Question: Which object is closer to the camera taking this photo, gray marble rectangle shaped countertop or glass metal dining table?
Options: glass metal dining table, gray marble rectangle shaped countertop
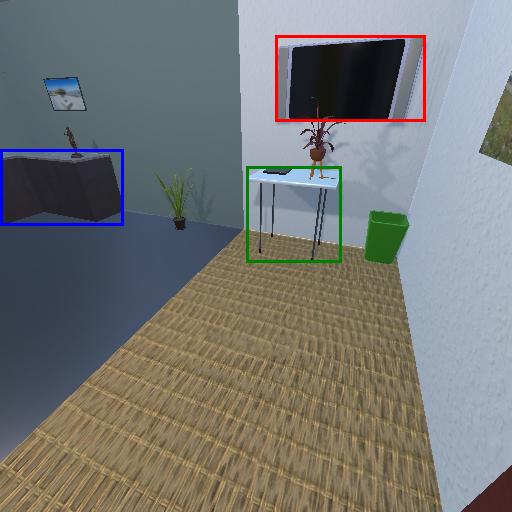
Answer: glass metal dining table